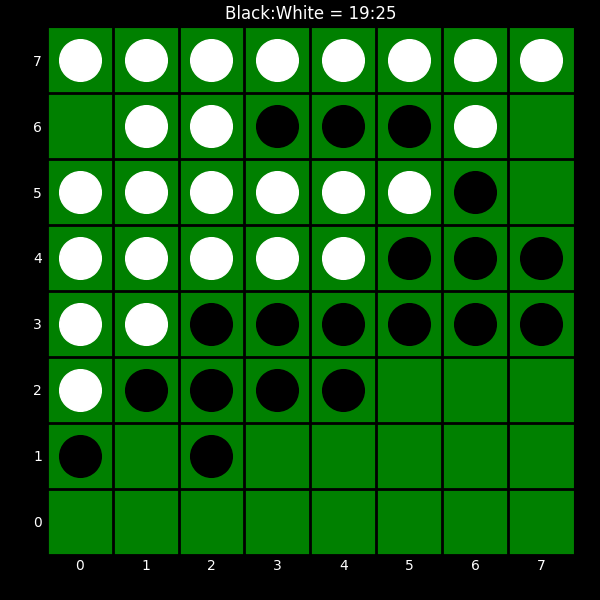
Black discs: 19
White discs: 25